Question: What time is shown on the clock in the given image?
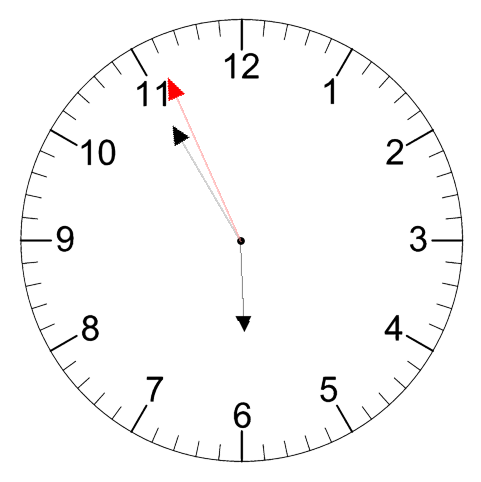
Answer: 05:54:56